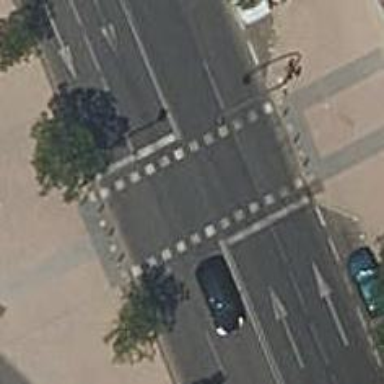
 there are traffic signals and zebra crossing."